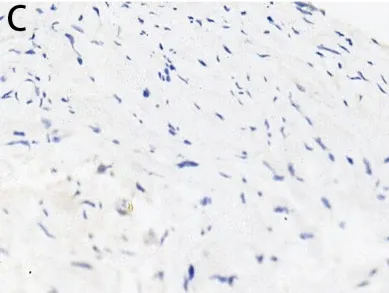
Prostate biopsy pathology results. And negative expression for TTF-1.
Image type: pathology (immunostaining)